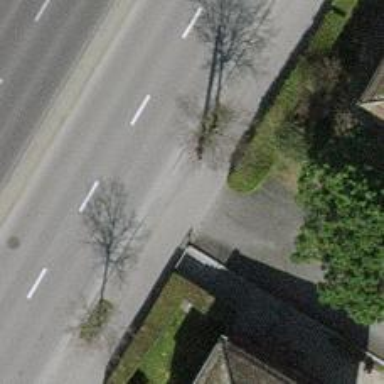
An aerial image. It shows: Unmarked crossing on the road.